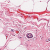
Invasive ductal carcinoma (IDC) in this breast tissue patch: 0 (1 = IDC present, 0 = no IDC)